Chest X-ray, AP view. Patient: 58 years old, sex M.
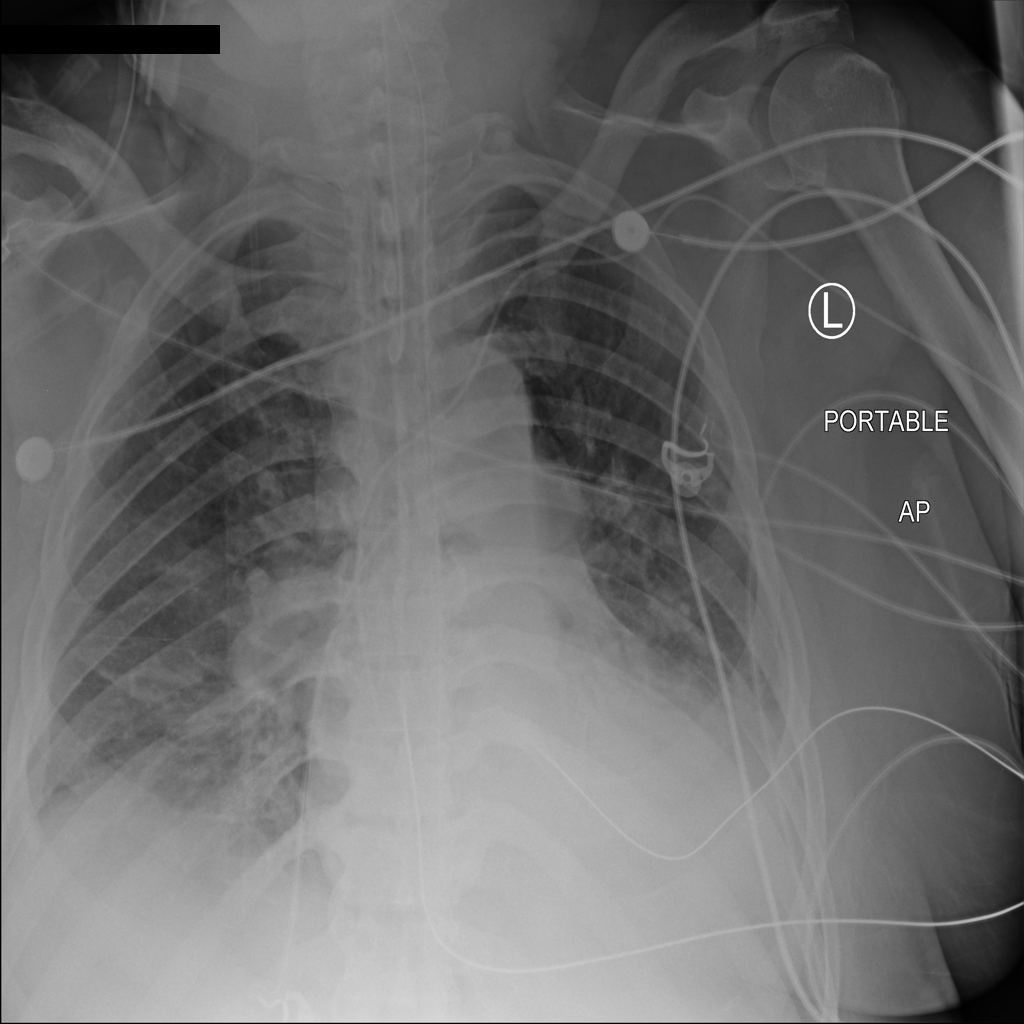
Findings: Effusion